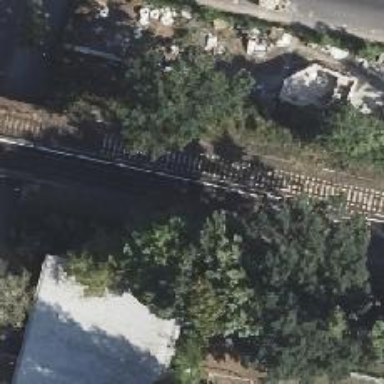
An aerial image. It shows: Solitary milestone along the railway.